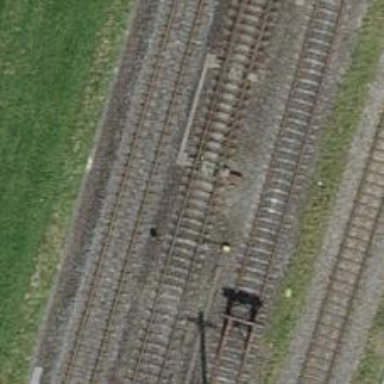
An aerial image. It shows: Railway switch.